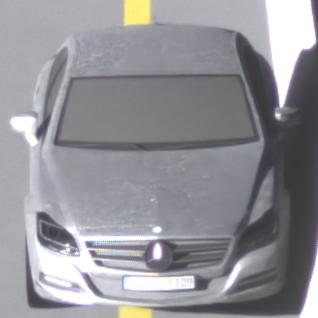
Make: Mercedes-Benz
Model: CLS Coupé 350
Detailed model: CLS-Class (218) Coupé
Model produced from: 2011/01
Model produced until: 2014/07
Doors: 4
Color: white
Road condition: dry road
Daytime: sunrise or sunset
Contrast: medium contrast